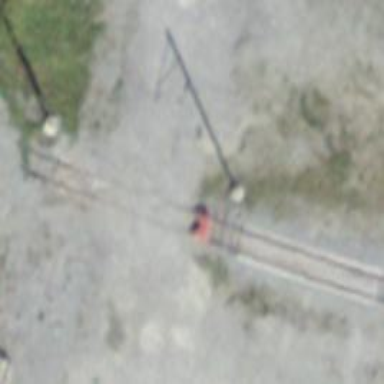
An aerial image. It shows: Railway buffer stop.